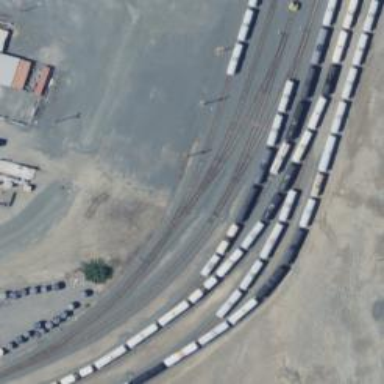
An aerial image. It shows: Rail spur service.